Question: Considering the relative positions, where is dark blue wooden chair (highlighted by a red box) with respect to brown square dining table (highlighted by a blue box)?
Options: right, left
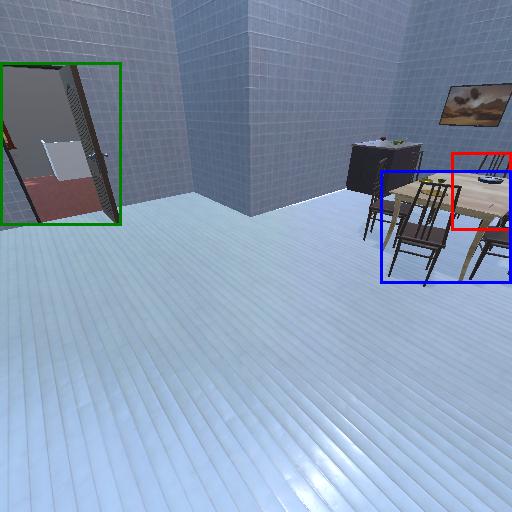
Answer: right